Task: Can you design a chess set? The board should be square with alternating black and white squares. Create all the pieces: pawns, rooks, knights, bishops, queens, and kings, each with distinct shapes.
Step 66:
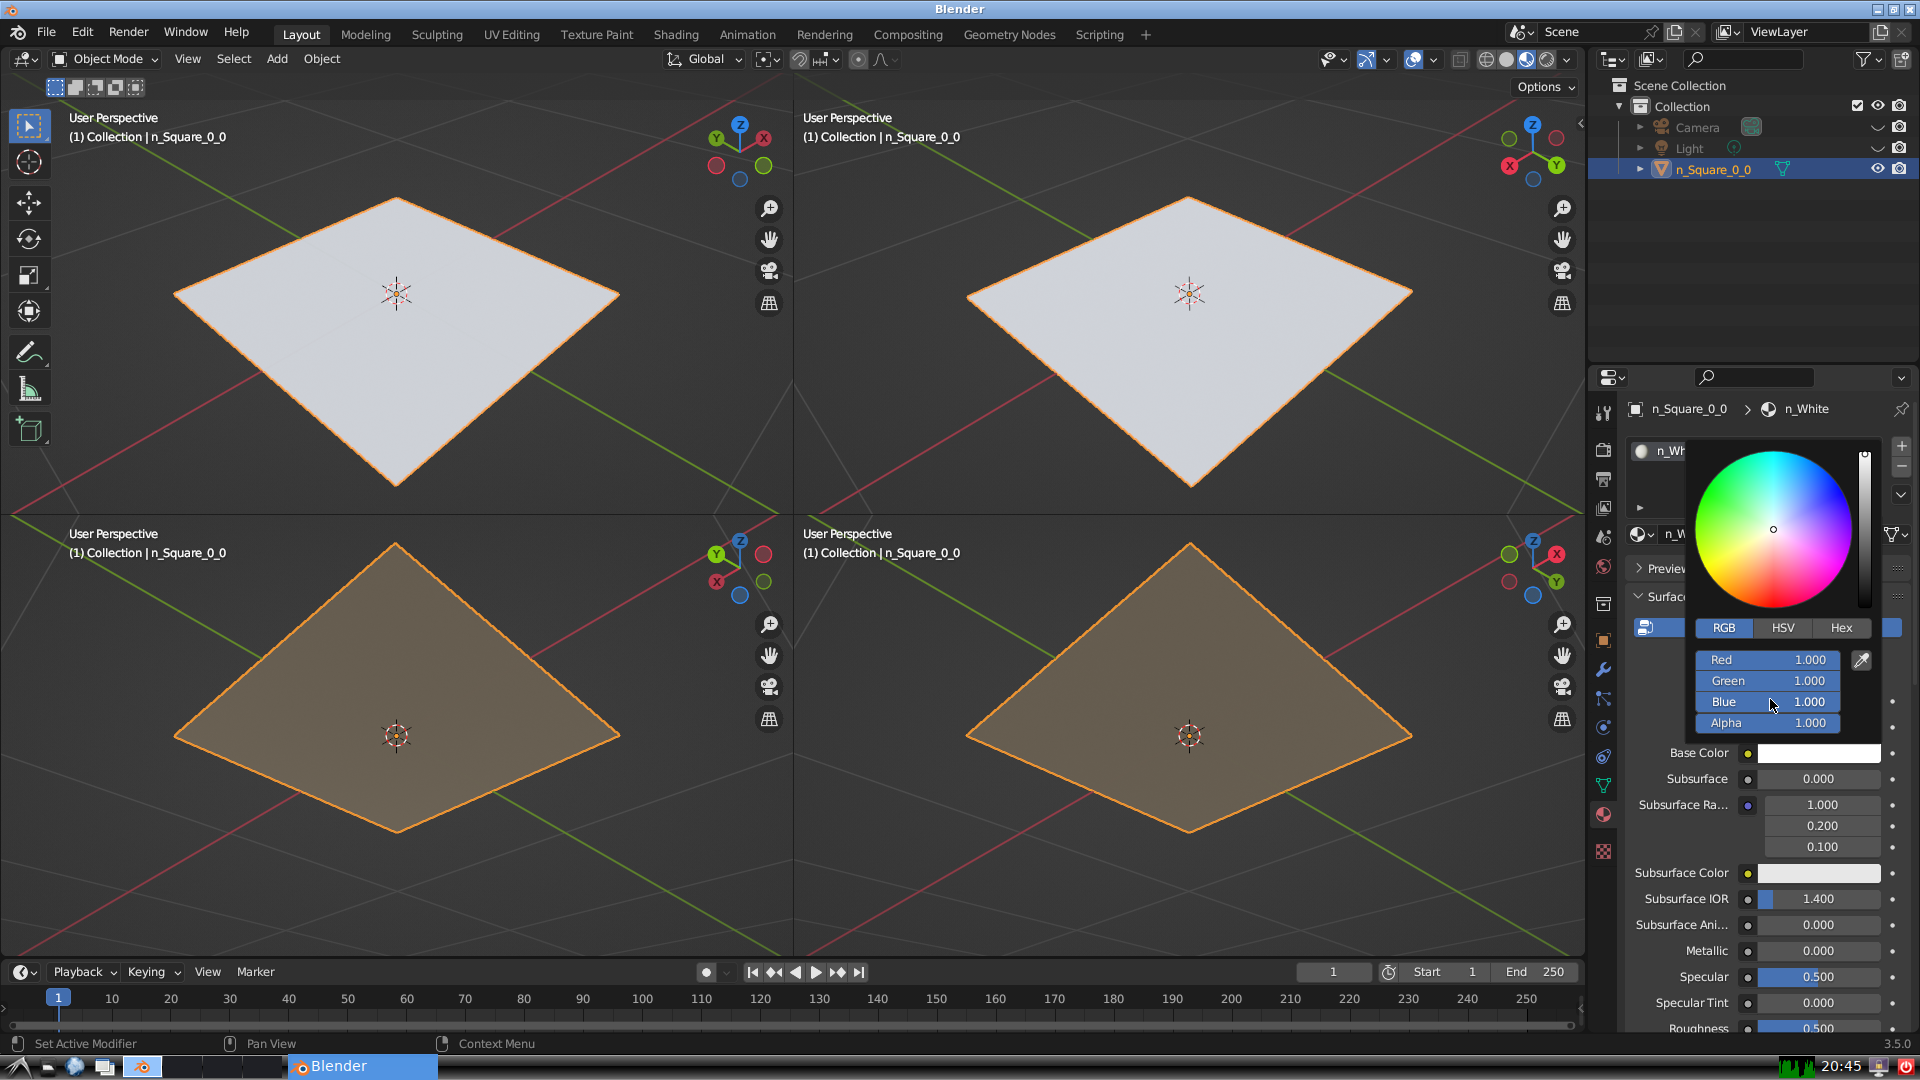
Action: {"mouse_move": [1816, 750]}